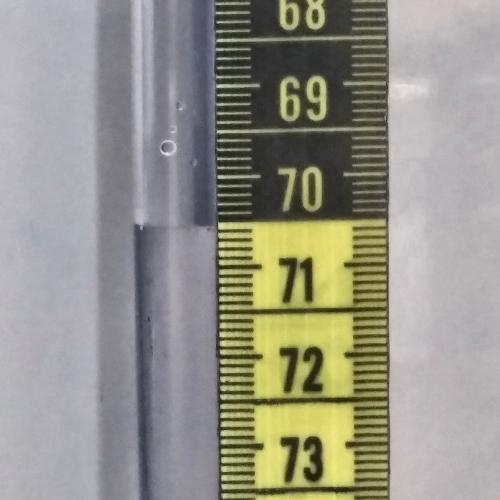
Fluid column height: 70.5 cm